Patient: sex F, age 76
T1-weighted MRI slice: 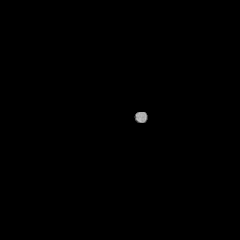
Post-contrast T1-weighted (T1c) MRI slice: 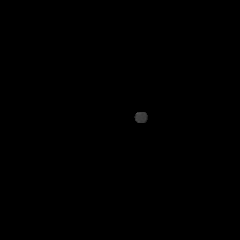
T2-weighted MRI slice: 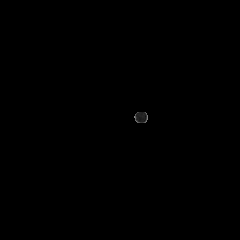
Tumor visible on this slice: no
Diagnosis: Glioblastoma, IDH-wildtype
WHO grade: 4